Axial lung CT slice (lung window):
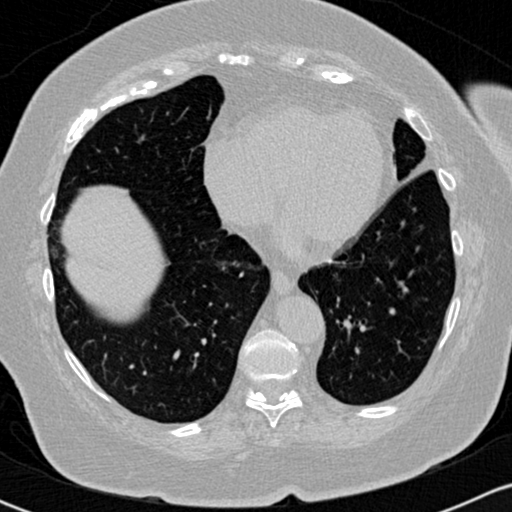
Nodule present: no